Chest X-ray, PA view. Patient: 21 years old, sex M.
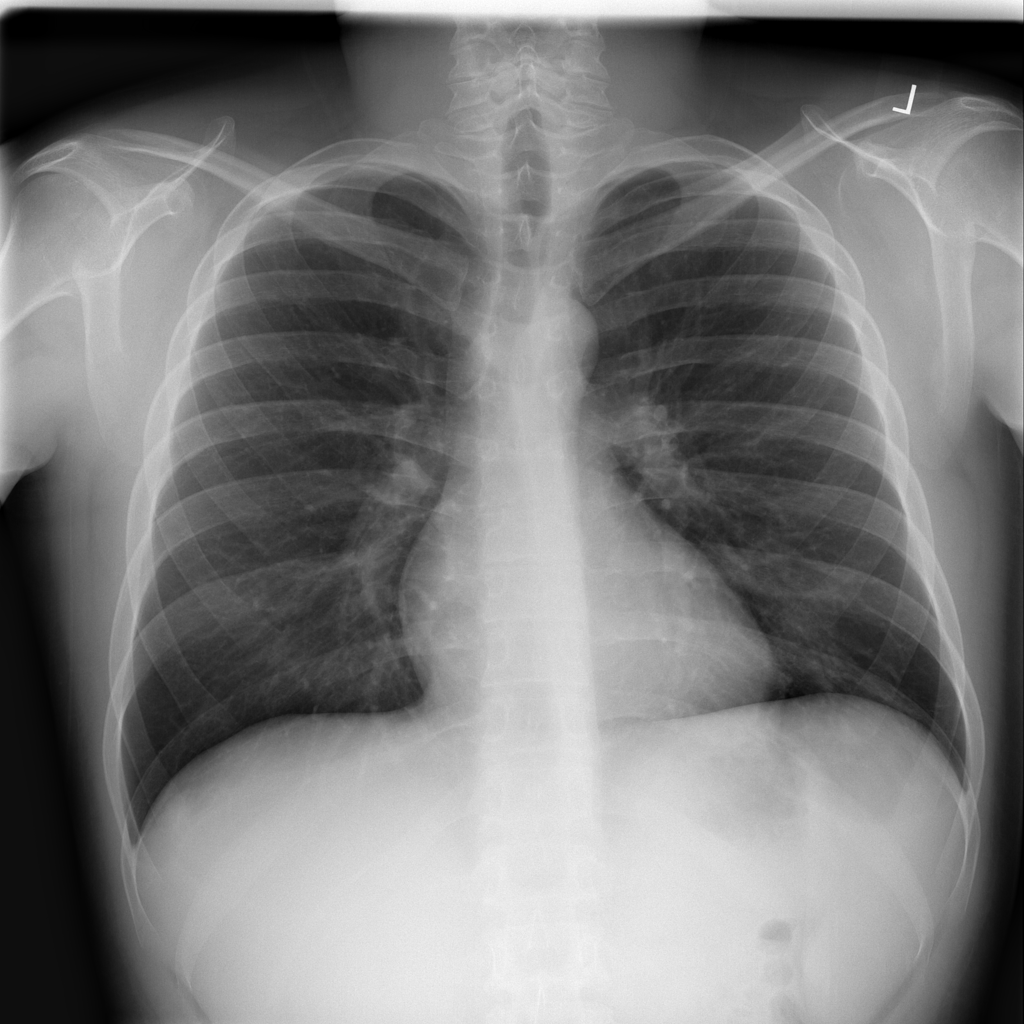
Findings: No Finding